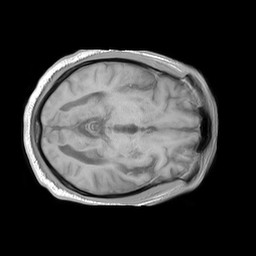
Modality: T1w
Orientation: axial
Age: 63
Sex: male
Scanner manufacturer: philips
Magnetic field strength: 3 T
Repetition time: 0.2705 s
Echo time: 0.002302 s